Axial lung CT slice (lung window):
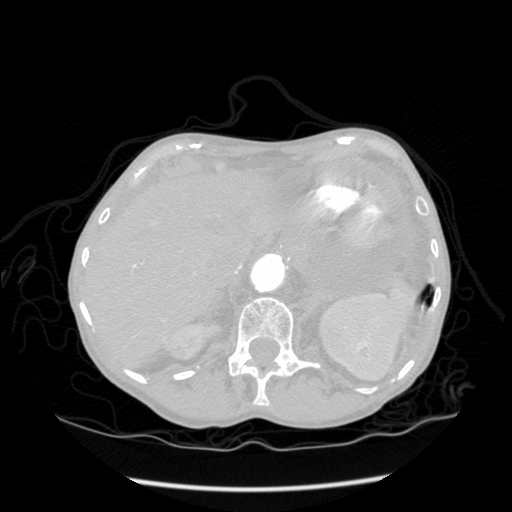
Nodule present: no